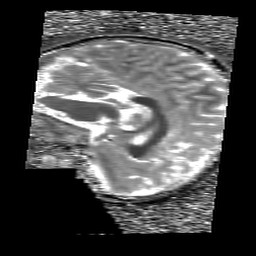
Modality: T1map
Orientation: sagittal
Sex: female
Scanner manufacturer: siemens
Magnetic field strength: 3 T
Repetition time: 5 s
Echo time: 0.00368 s